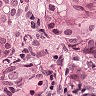
Metastatic tissue present: yes